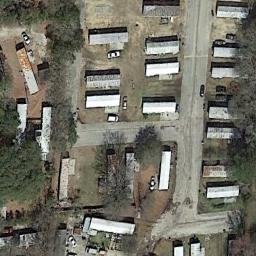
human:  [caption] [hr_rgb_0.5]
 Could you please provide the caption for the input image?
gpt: The mobile home park has some trees and mobile homes and some roads go through the mobile home park .

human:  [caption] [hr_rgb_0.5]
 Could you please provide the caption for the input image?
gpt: Many buildings of different shapes and sizes are in mobile home parks .

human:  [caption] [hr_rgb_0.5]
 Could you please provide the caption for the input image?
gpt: There were several cars parked along the road, And there were two rows of mobile homes on the lawn .

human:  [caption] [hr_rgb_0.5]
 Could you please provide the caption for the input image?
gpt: The mobile home park is on the bare land next to the road .

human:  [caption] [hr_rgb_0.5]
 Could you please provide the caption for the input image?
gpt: There are some white buildings and green trees on the mobile home park .